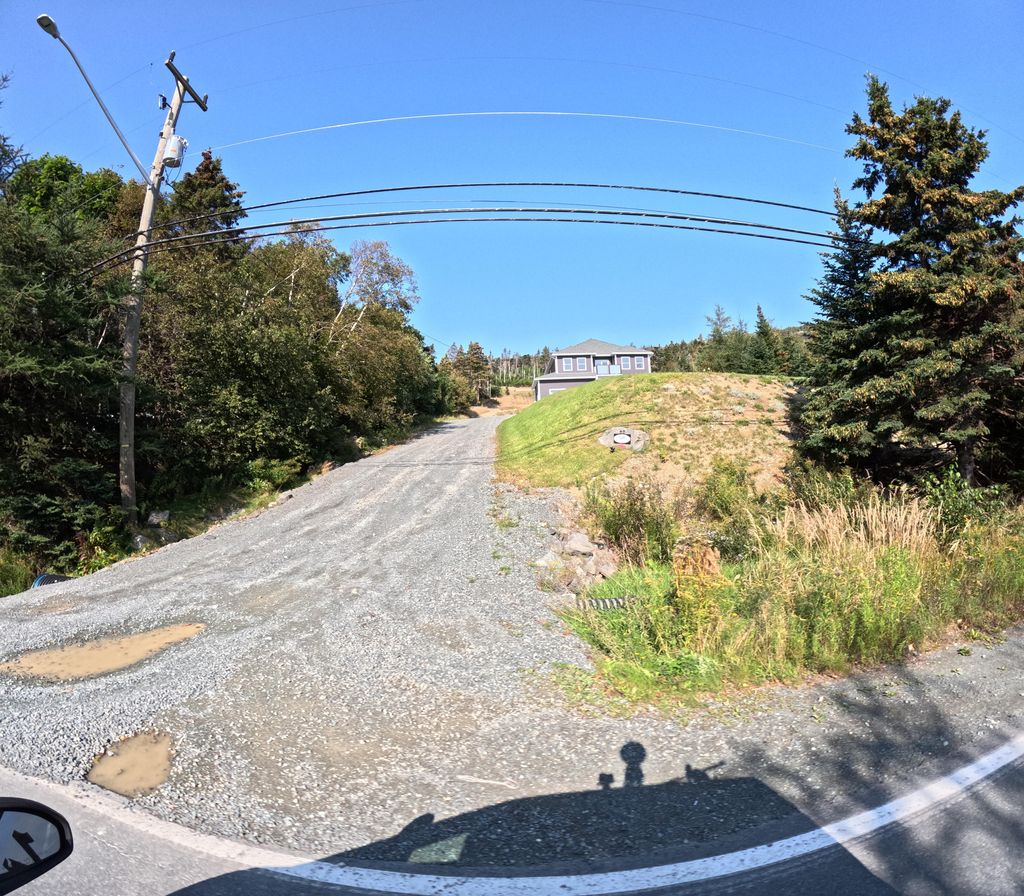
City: st_johns